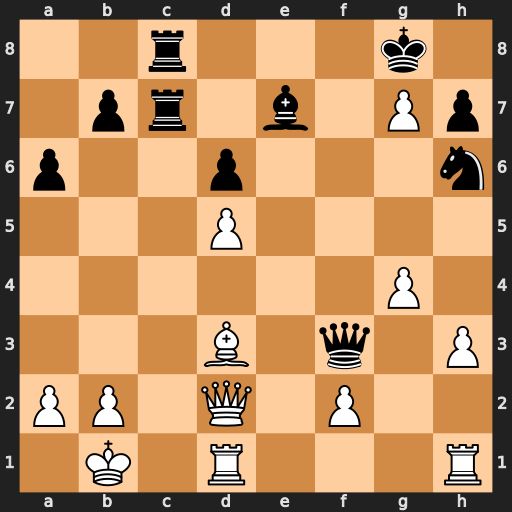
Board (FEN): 2r3k1/1pr1b1Pp/p2p3n/3P4/6P1/3B1q1P/PP1Q1P2/1K1R3R
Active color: w
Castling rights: -
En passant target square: -
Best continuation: Qxh6 Rc1+ Rxc1 Qxd3+ Ka1